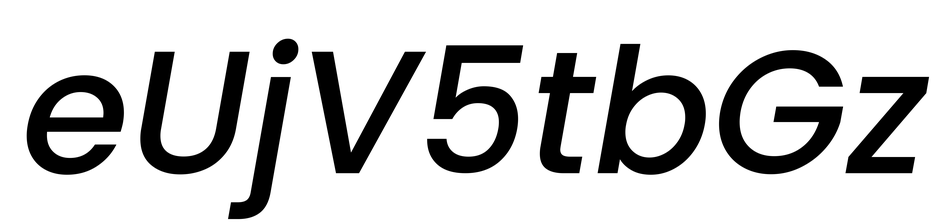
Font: Poppins-MediumItalic